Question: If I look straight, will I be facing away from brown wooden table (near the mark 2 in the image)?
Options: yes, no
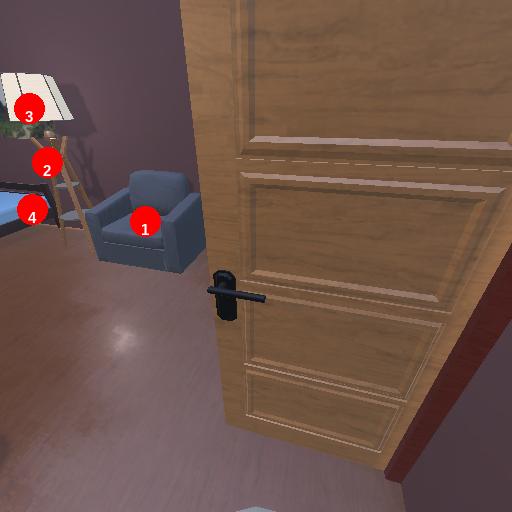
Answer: yes